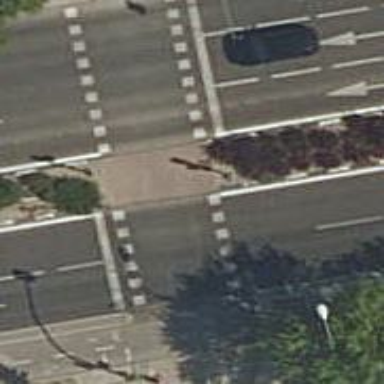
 there are traffic signals and zebra crossing."